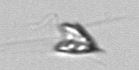
Label: Pyramimonas_longicauda